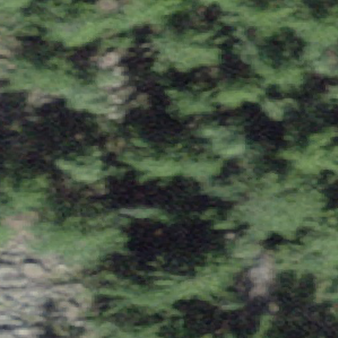
Label: other